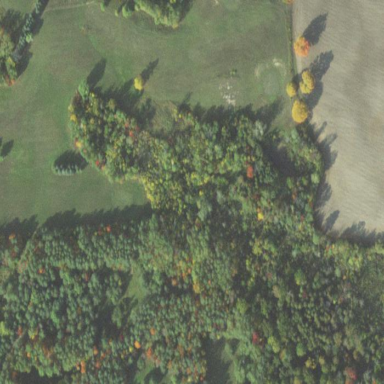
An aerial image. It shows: Rough area in woodland golf course.